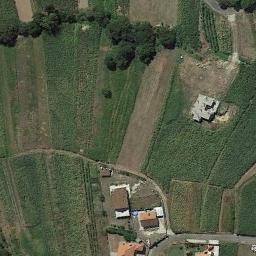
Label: rectangular_farmland